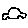
Label: car